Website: home-depot
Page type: customer-info-address
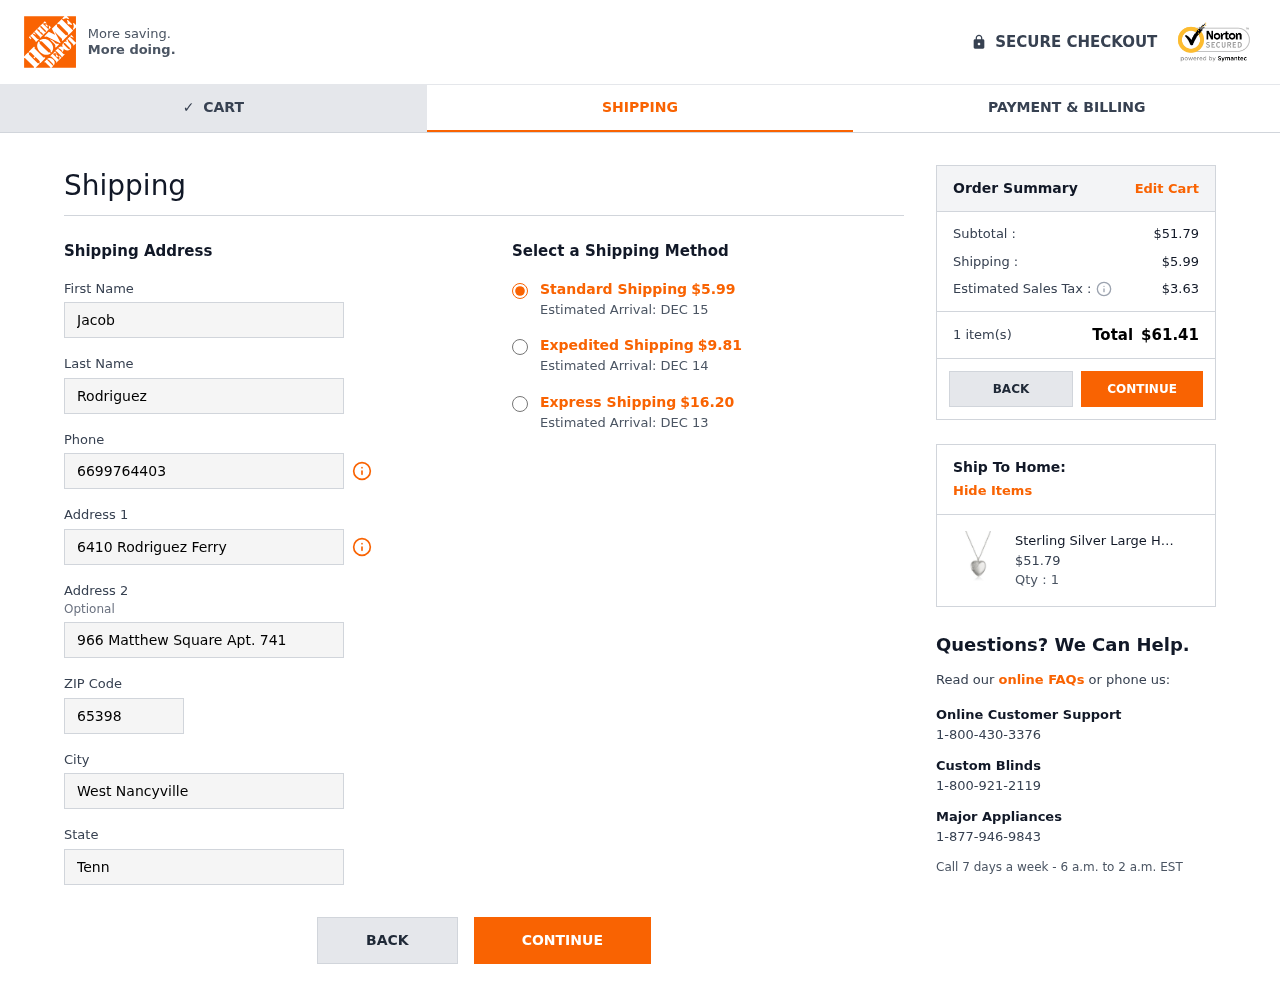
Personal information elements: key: PII_CITY
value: West Nancyville
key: PII_FIRSTNAME
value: Jacob
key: PII_LASTNAME
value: Rodriguez
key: PII_PHONE
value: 6699764403
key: PII_POSTCODE
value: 65398
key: PII_STATE
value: Tennessee
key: PII_STREET
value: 6410 Rodriguez Ferry
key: PII_STREET2
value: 966 Matthew Square Apt. 741
Product elements: key: PRODUCT1_NAME
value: Sterling Silver Large Hand Engraved Floral Heart Pendant with Satin and Polished Finish Locket Neckl
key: PRODUCT1_PRICE
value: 51.79
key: PRODUCT1_QUANTITY
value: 1
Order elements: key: ORDER_SHIPPING_COST
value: $5.99
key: ORDER_DELIVERY_DATE
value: Estimated Arrival: DEC 15
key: ORDER_SHIPPING_COST_EXPEDITED
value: $9.81
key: ORDER_DELIVERY_DATE_EXPEDITED
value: Estimated Arrival: DEC 14
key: ORDER_SHIPPING_COST_EXPRESS
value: $16.20
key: ORDER_DELIVERY_DATE_EXPRESS
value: Estimated Arrival: DEC 13
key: ORDER_SUBTOTAL
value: $51.79
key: ORDER_TAX
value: $3.63
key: ORDER_NUM_ITEMS
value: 1 item(s)
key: ORDER_TOTAL
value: $61.41